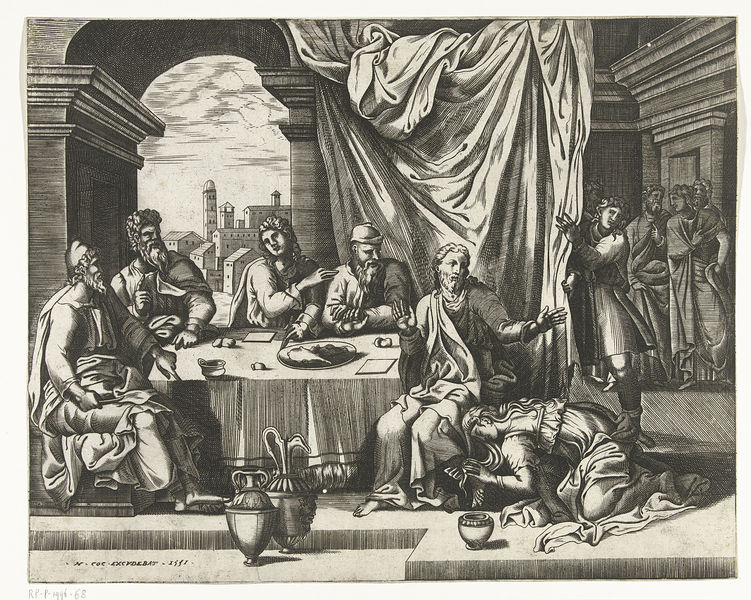
Titel: Maria Magdalena zalft de voeten van Christus
Künstler: Lambert Lombard
Standort: Amsterdam
Institution: Rijksmuseum
Schlagwörter: himmel, frauen, menschen, stadt, geste, männer, tisch, falten, johannes, schale, teller, gesten, tischtuch, vorhang, haare, amphore, amphoren, kanne, krug, füße, bogen, trocknen, grafik, monochrom, essen, socke, waschen, druckgrafik, stich, gastmahl, krüge, jesus, segen, segnung, stadtlandschaft, umhänge, heilige, jünger, kupferstich, magdalena, gefäße, maria magdalena, kniende frau